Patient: sex M, age 58
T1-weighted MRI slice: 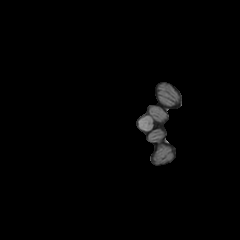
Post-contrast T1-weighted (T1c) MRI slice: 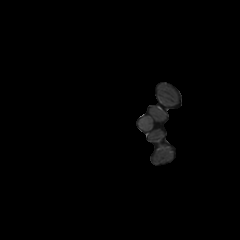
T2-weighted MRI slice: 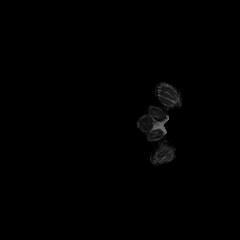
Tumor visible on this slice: no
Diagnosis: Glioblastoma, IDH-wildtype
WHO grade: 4